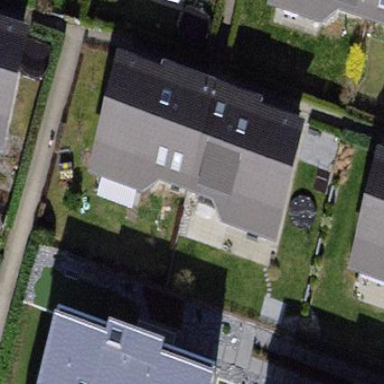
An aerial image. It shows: Semi-detached house.